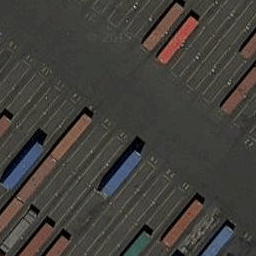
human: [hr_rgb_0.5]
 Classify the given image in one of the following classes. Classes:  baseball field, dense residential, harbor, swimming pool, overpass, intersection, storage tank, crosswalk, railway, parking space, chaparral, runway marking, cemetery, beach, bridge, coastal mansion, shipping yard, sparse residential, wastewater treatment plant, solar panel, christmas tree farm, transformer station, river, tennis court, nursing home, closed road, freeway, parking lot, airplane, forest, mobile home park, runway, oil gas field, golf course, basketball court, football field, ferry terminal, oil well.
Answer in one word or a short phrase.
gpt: shipping yard